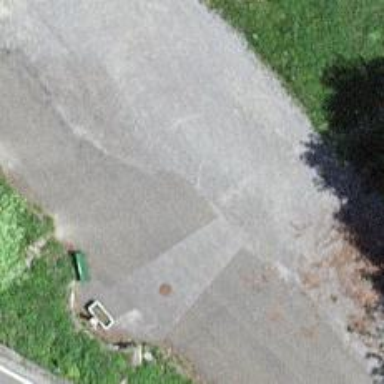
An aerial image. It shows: Road with steps.